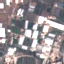
Land use / land cover class: Industrial